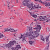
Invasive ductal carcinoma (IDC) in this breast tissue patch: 0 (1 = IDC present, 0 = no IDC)